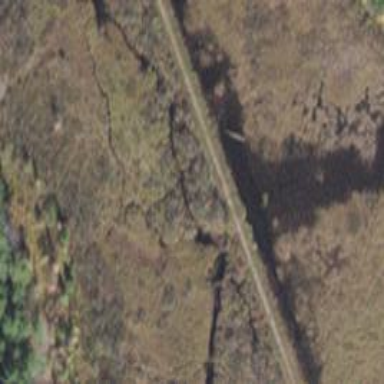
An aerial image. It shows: Disused railway bridge.